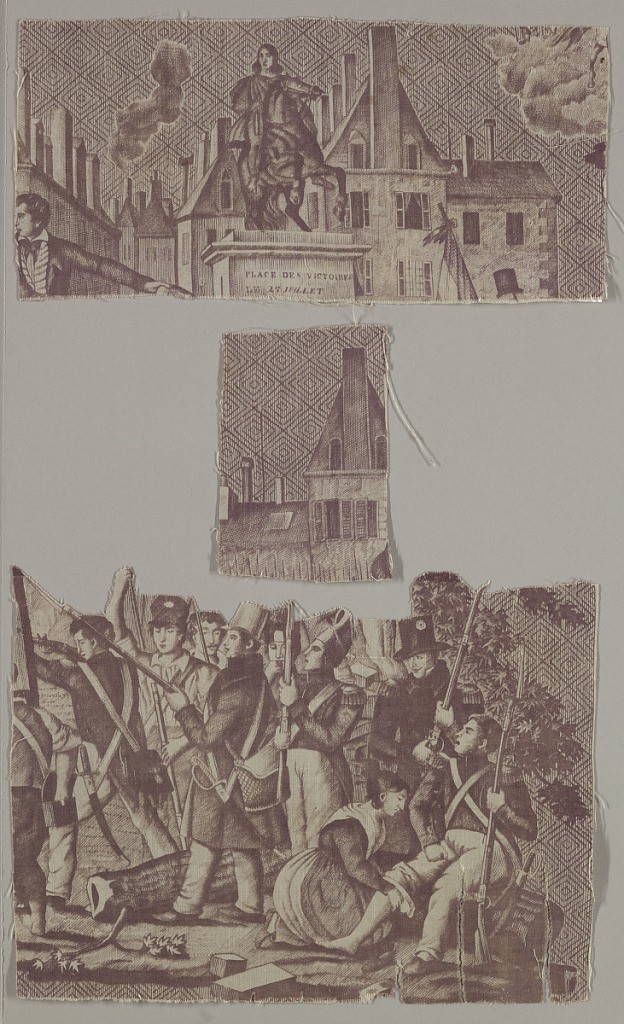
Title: Fragment
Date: mid-19th century
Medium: cotton Technique: printed on plain weave; purple
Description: Fragment made of two pieces shows a group of soldiers and civilians in a city street bearing muskets with bayonets. A woman tends to an injured man seated in the lower right. In purple on white.